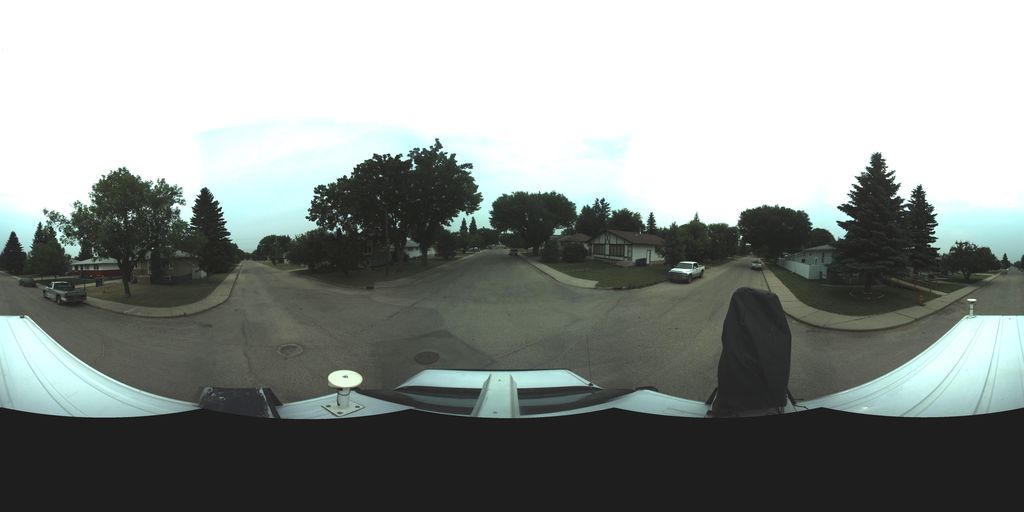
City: saskatoon